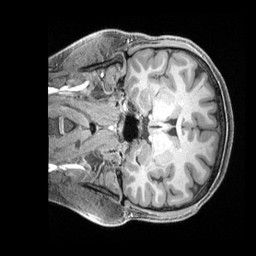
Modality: T1w
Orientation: coronal
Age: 30
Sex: male
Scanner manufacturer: siemens
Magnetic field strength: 3 T
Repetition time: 2.4 s
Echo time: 0.00228 s